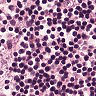
Metastatic tissue present: no